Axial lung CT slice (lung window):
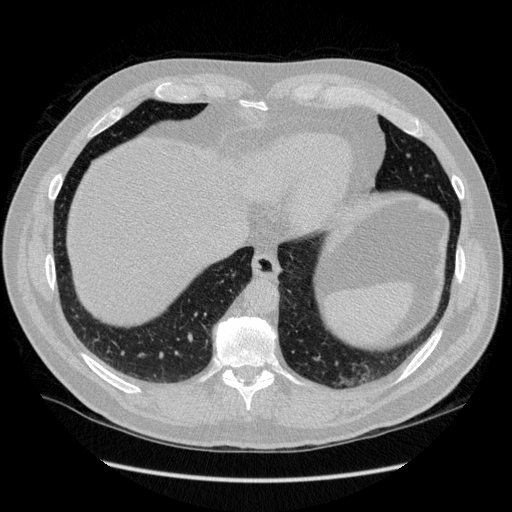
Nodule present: no